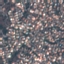
Land use / land cover class: Residential